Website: crate-barrel
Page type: delivery-shipping
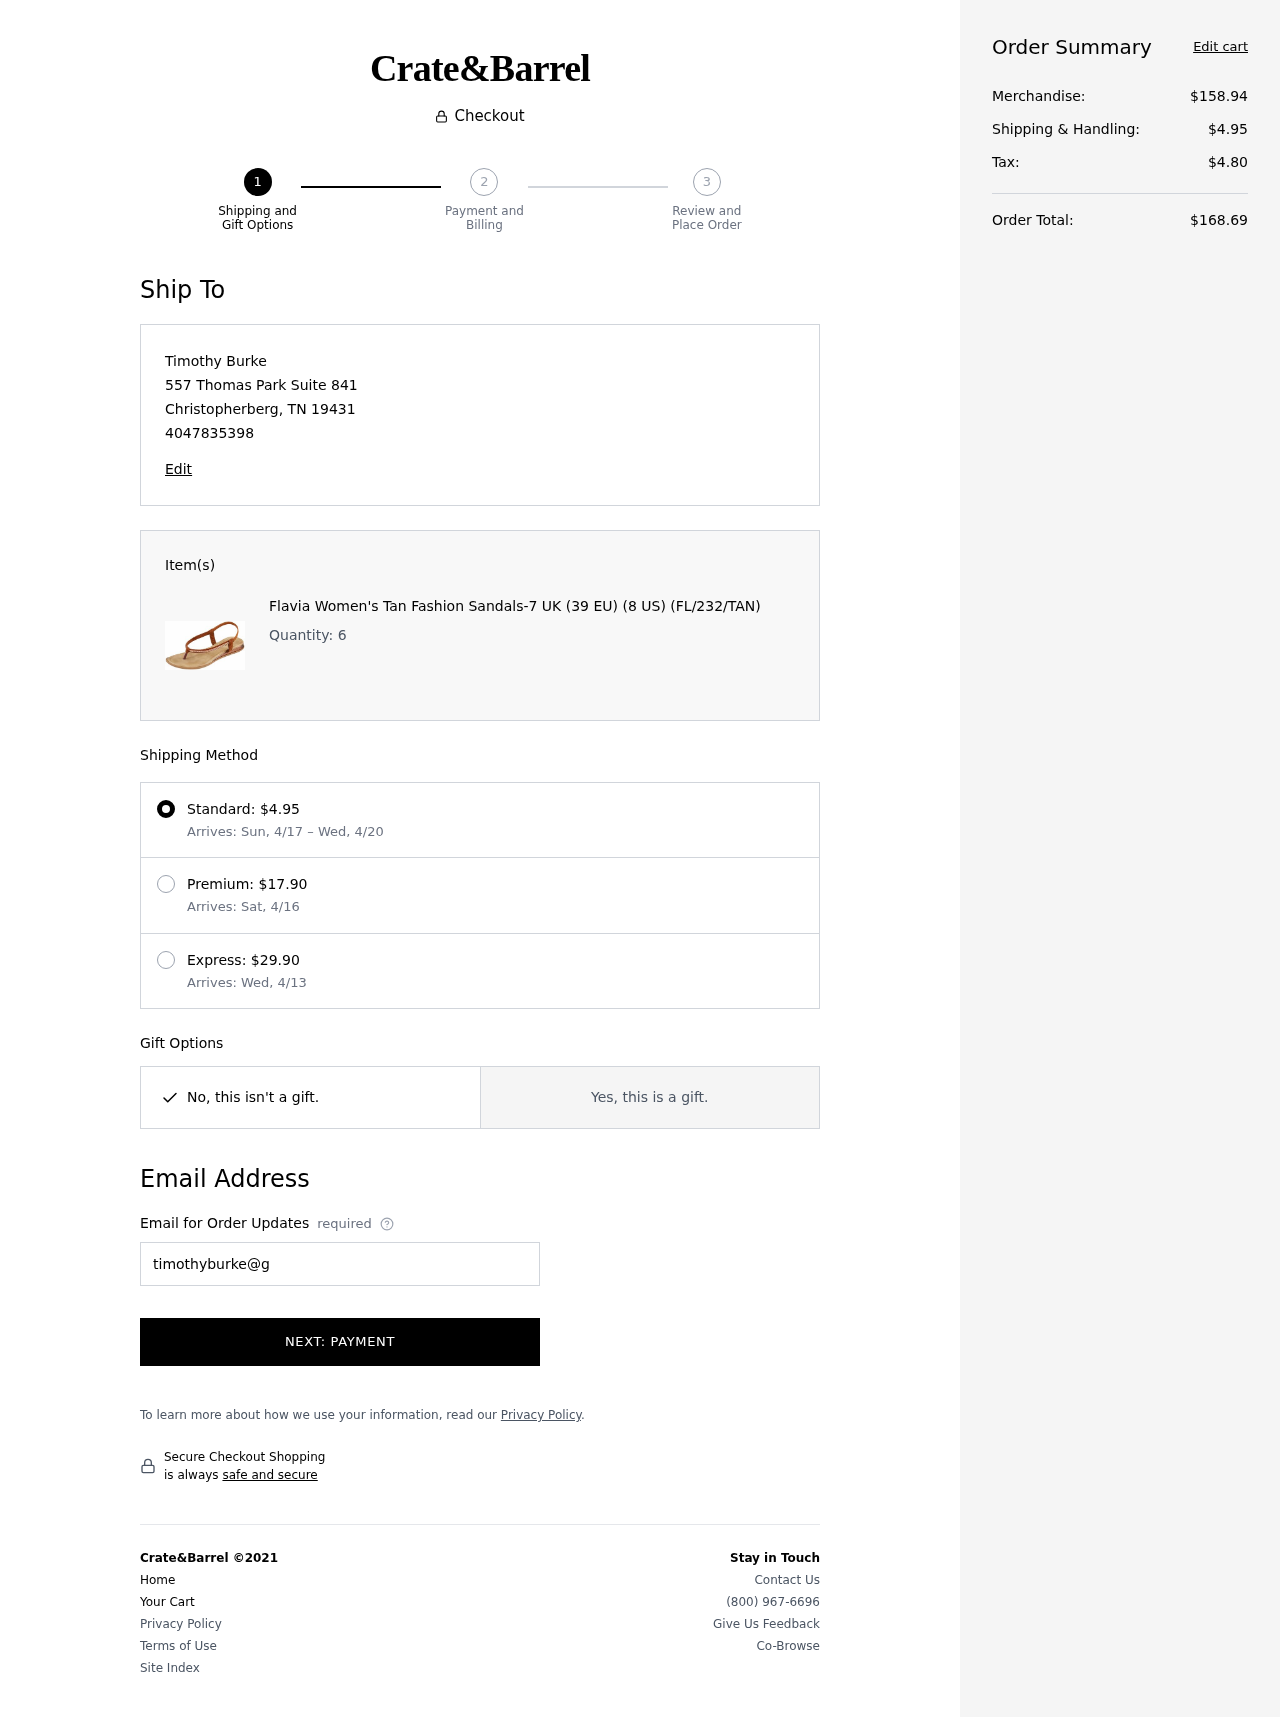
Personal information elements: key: PII_CITY
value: Christopherberg
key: PII_EMAIL
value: timothyburke@gmail.com
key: PII_FULLNAME
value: Timothy Burke
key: PII_PHONE
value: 4047835398
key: PII_POSTCODE
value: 19431
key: PII_STATE_ABBR
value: TN
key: PII_STREET
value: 557 Thomas Park Suite 841
Product elements: key: PRODUCT1_NAME
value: Flavia Women's Tan Fashion Sandals-7 UK (39 EU) (8 US) (FL/232/TAN)
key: PRODUCT1_QUANTITY
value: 6
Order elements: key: ORDER_SHIPPING_COST
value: $4.95
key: ORDER_SHIPPING_DATE
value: Sun, 4/17
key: ORDER_DELIVERY_DATE
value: Wed, 4/20
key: ORDER_SHIPPING_COST2
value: $17.90
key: ORDER_DELIVERY_DATE2
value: Arrives: Sat, 4/16
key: ORDER_SHIPPING_COST3
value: $29.90
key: ORDER_DELIVERY_DATE3
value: Arrives: Wed, 4/13
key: ORDER_SUBTOTAL
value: $158.94
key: ORDER_TAX
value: $4.80
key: ORDER_TOTAL
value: $168.69